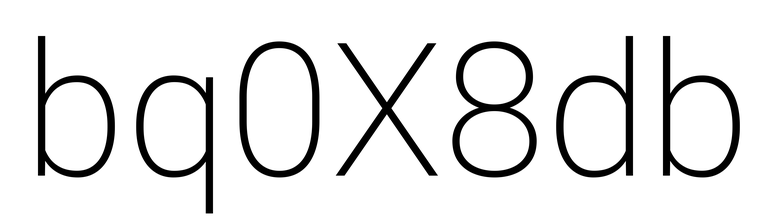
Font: Roboto_ExtraLight